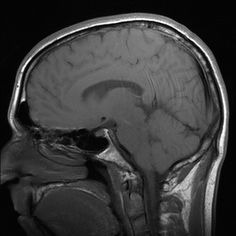
Label: notumor